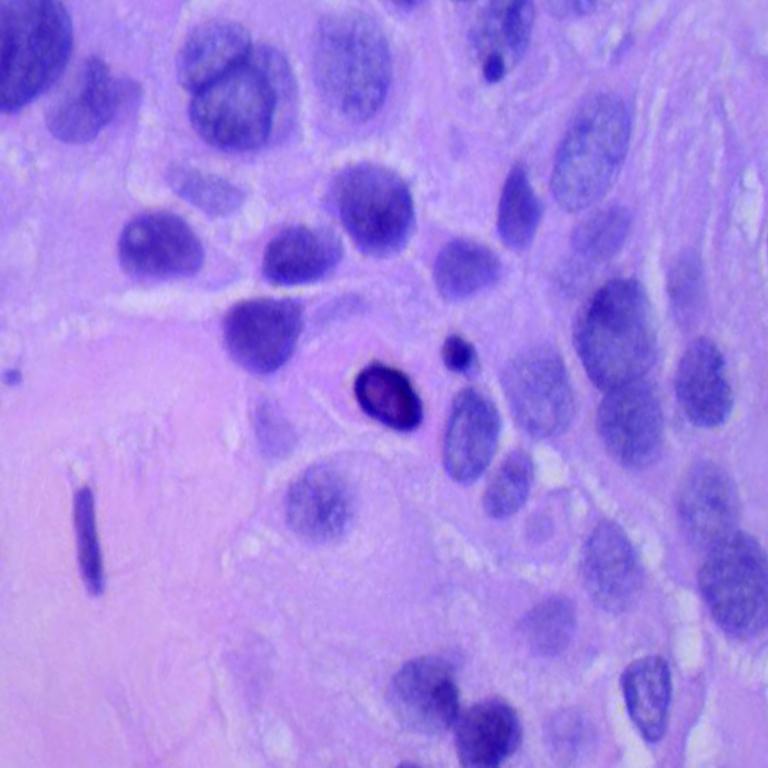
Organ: lung
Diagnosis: squamous carcinomas